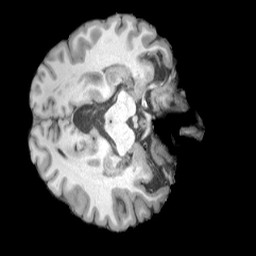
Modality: T1w
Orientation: axial
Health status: healthy